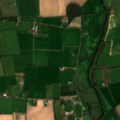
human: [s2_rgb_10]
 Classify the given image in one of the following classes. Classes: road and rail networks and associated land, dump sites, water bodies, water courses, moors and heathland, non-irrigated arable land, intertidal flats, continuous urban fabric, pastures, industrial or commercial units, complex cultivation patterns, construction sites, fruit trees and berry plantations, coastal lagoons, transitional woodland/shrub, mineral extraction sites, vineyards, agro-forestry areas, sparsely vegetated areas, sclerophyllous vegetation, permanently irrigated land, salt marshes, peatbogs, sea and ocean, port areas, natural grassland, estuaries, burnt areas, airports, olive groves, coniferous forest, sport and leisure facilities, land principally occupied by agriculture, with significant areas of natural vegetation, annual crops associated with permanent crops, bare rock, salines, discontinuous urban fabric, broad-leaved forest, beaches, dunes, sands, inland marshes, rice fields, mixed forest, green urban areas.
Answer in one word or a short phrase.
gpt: non-irrigated arable land, pastures